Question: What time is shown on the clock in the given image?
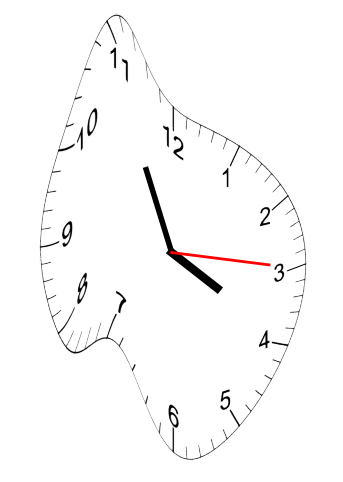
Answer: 03:55:15